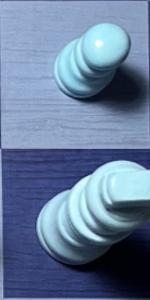
Label: King_White